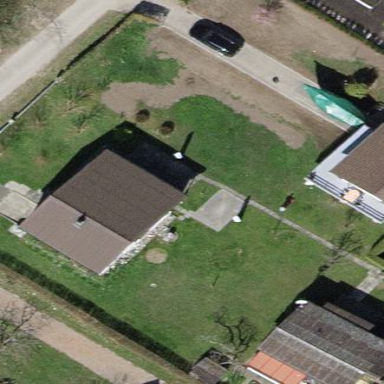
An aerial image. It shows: Simple and straightforward house.